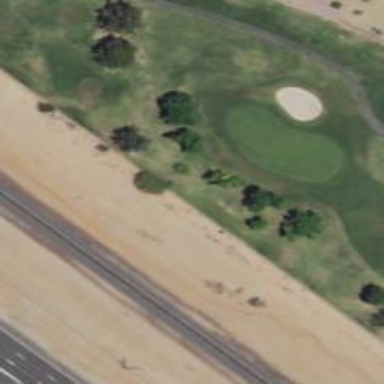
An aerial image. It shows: Rough grass surface on golf course.